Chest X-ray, PA view. Patient: 59 years old, sex F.
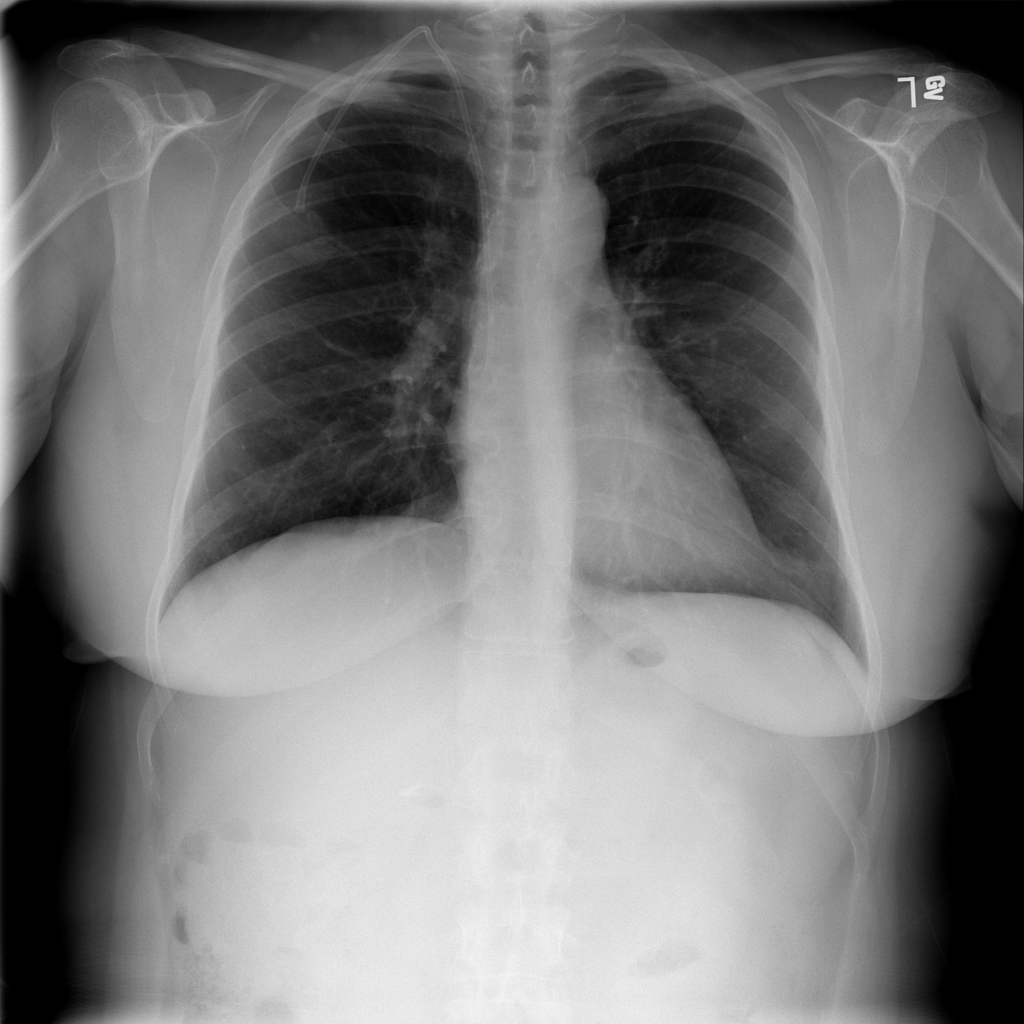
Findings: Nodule